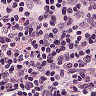
Metastatic tissue present: no